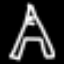
Label: The Eiffel Tower